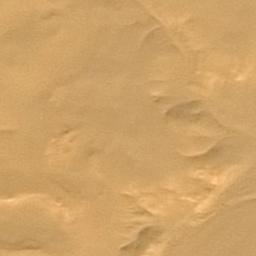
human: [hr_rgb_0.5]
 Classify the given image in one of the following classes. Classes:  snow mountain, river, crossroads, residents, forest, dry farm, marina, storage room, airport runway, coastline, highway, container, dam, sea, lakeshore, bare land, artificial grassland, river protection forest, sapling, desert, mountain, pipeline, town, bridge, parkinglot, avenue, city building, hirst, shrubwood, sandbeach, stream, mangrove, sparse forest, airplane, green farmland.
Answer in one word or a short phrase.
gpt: desert